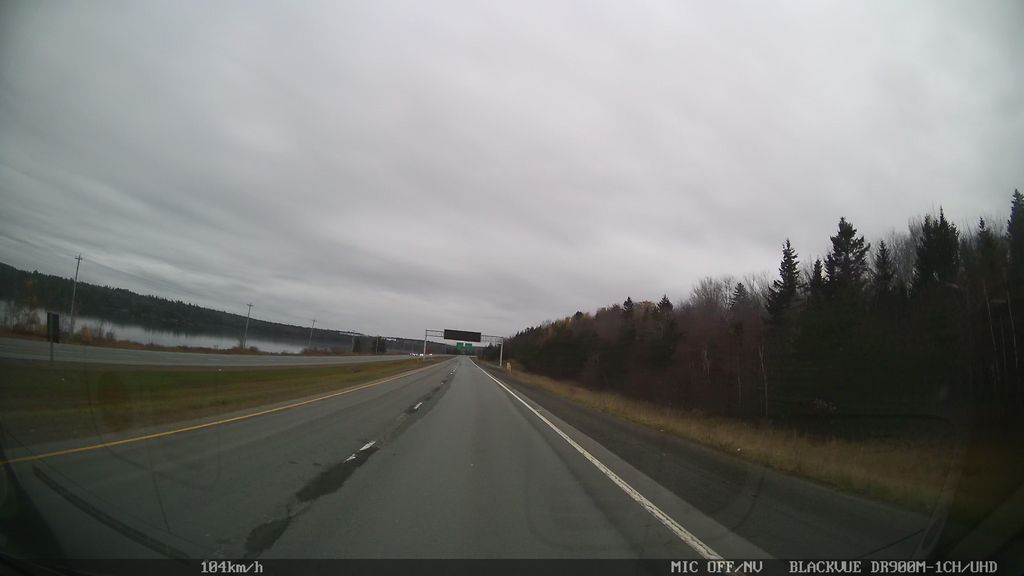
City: halifax